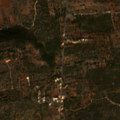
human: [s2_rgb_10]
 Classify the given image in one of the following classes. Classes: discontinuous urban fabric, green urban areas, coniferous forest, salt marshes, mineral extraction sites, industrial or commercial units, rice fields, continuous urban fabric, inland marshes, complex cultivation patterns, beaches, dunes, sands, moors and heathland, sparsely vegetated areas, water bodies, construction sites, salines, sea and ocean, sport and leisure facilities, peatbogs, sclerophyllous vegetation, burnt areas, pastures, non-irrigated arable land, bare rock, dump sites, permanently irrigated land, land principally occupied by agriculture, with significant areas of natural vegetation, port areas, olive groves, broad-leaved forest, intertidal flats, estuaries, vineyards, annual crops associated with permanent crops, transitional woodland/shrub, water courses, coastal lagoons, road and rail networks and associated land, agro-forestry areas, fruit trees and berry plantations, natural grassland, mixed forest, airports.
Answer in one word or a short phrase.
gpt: fruit trees and berry plantations, olive groves, complex cultivation patterns, sclerophyllous vegetation